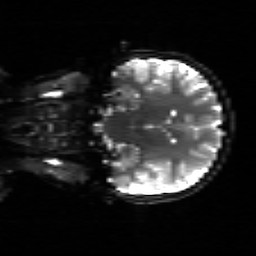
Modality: sbref
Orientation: coronal
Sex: female
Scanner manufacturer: siemens
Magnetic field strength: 3 T
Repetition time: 5 s
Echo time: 0.071 s